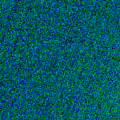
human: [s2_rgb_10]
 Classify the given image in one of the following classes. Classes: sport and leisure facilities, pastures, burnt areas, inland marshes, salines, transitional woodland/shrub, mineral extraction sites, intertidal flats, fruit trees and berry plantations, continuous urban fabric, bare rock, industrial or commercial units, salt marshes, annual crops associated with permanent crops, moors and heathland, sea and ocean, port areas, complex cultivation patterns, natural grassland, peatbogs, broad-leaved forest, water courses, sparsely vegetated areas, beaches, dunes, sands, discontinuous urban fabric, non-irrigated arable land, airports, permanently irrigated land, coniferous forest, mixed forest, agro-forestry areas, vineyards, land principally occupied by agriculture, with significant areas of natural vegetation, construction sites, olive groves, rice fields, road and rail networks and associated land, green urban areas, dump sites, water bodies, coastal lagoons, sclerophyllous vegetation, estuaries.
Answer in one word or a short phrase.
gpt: sea and ocean